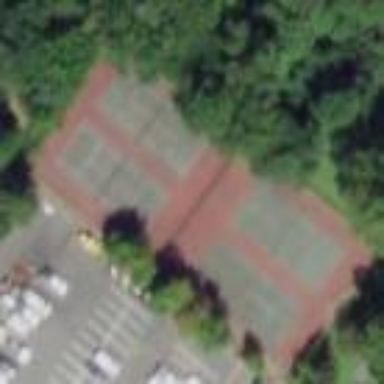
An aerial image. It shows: Tennis court on pitch.